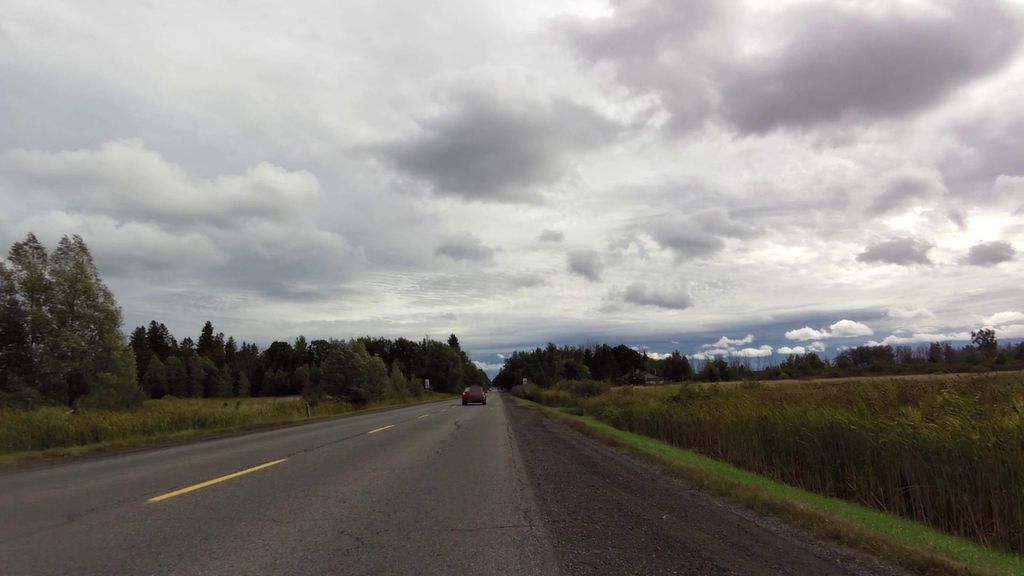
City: ottawa-gatineau